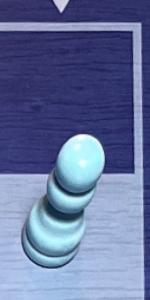
Label: Pawn_White